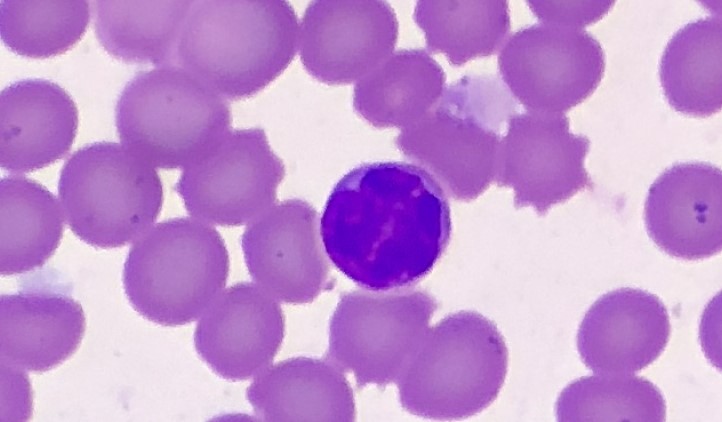
White blood cell type: Lymphocyte